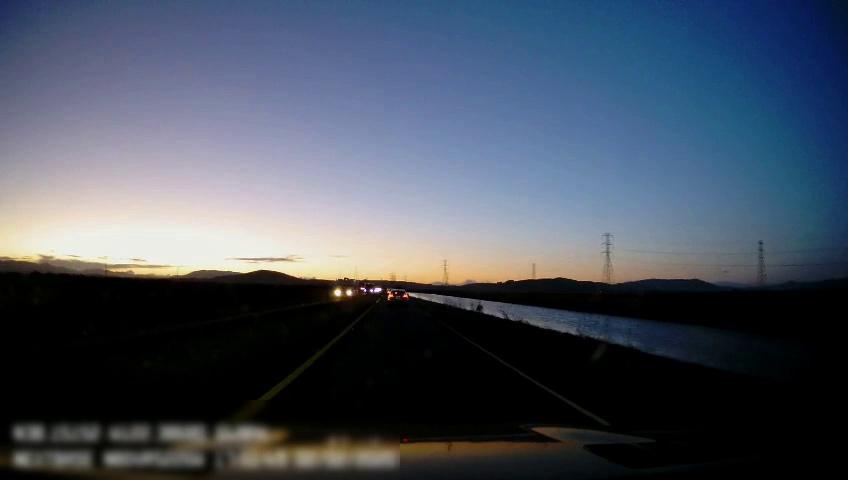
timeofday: Dusk/Dawn/Twilight
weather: Sunny
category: Drivable Space
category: Vehicles | Car
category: Vehicles | Truck
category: Lanes | Current Lane
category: Lanes | Current Lane